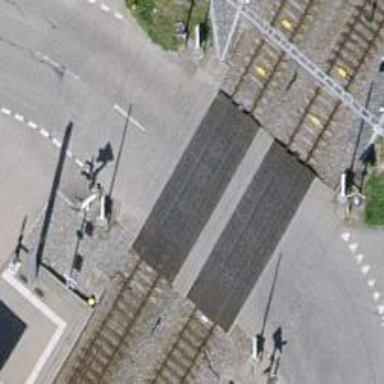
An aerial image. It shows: Railway level crossing.